Question: I have a UIWebView in my app, and the problem is that I have a UIAppearance that modifies the appearance of segmented controls, so it modifies the segmented control in the input accessory view for UIWebView textfields, I'd like for it to look properly, or to not attempt to modify it. This is what it currently looks like:

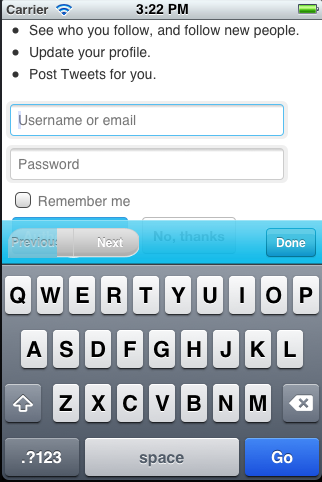
Answer: I just solved this problem for myself by using [UIAppearance appearanceWhenContainedIn:] instead of [UIAppearance appearance].
Use it by sending the selector a nil-terminated list of all your custom ViewController classes that contain the elements you want to customize. So instead of
'''
[[UISegmentedControl appearance] setBackgroundImage:buttonBackgroundImage forState:UIControlStateNormal barMetrics:UIBarMetricsDefault];
'''
use
'''
[[UISegmentedControl appearanceWhenContainedIn:[MyViewController class], [MyOtherViewController class], nil] setBackgroundImage:buttonBackgroundImage forState:UIControlStateNormal barMetrics:UIBarMetricsDefault];
'''
You don't need to list all the ViewControllers, just your top-level ones. This also makes the following trick possible: Create an 'empty' subclass CustomizedViewController of UIViewController that does nothing else than being a subclass - and then subclass from there throughout your code instead from UIViewController (basically replace all occurences of 'UIViewController' with 'CustomizedViewController' - except where CustomizedViewController actually declared UIViewController as its superclass.
Then use
'''
[[UISegmentedControl appearanceWhenContainedIn:[CustomizedViewController class], nil] setBackgroundImage:buttonBackgroundImage forState:UIControlStateNormal barMetrics:UIBarMetricsDefault];
'''